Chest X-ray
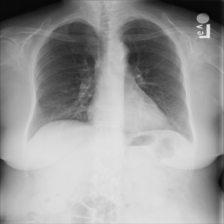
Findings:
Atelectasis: negative
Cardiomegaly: negative
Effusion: negative
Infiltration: negative
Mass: negative
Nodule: negative
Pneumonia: negative
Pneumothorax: negative
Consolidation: negative
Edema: negative
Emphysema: negative
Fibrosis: negative
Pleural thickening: positive
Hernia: negative